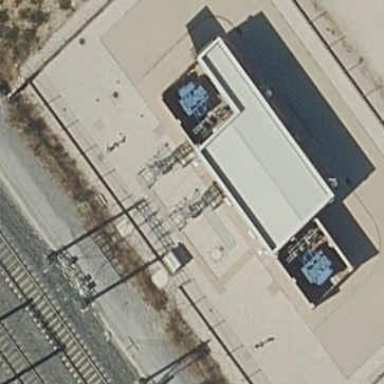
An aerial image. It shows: Outdoor power substation intended for traction. It is enclosed by fence.